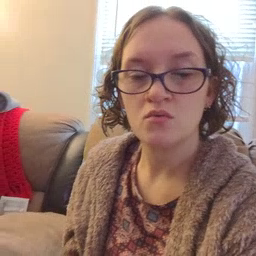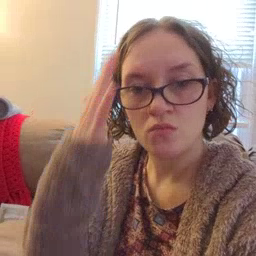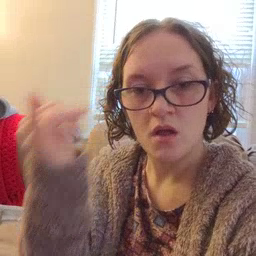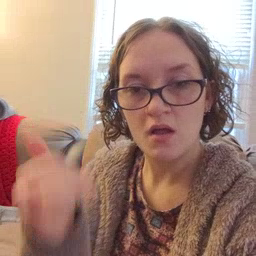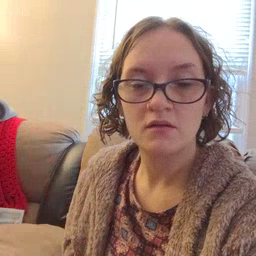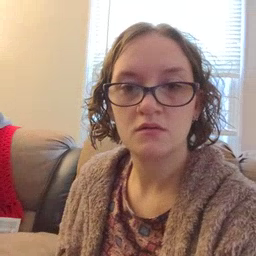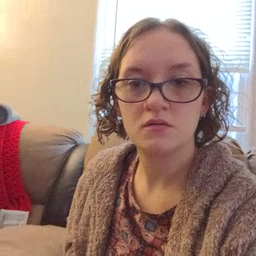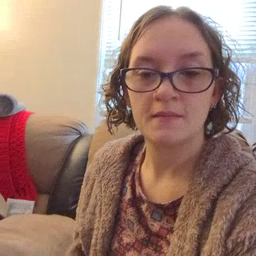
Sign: why